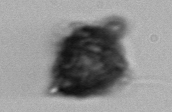
Label: Gonyaulax